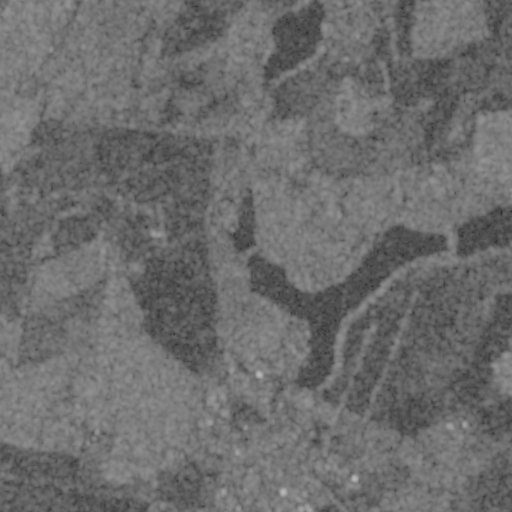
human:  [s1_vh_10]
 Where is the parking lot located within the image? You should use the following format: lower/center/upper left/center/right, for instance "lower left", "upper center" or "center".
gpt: The parking lot is located in the lower center of the image.
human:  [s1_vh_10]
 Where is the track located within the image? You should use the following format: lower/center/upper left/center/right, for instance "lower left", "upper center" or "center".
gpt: The track is located in the lower right of the image.
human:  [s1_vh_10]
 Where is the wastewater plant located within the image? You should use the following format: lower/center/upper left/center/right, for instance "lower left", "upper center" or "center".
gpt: The wastewater plant is located in the lower left of the image.
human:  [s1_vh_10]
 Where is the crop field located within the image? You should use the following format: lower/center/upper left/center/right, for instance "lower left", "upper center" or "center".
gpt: There is no crop field in the image.

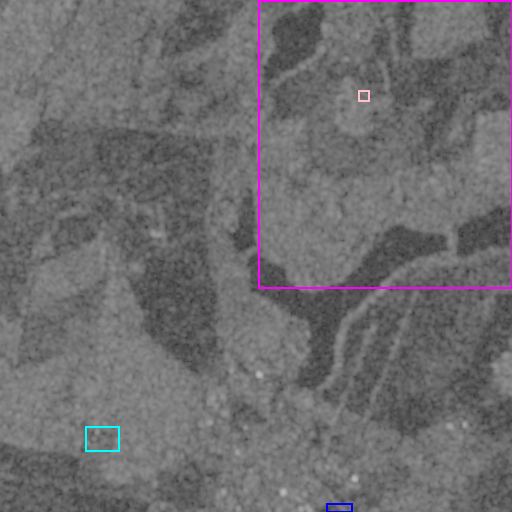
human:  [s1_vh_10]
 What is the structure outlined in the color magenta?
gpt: The structure outlined in magenta is a crop field.
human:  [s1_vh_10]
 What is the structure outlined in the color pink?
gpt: The structure outlined in pink is a park.
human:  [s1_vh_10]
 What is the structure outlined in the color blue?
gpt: The structure outlined in blue is a track.
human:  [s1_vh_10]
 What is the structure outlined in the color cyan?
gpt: The structure outlined in cyan is a wastewater plant.
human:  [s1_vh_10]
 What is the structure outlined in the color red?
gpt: There is no red outline.